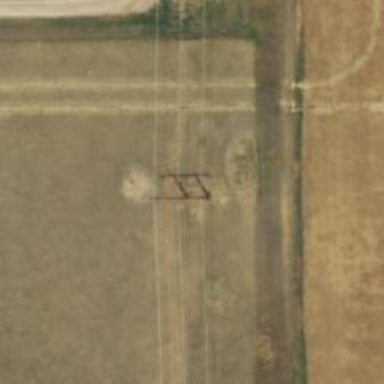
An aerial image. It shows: H-frame power tower design.